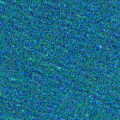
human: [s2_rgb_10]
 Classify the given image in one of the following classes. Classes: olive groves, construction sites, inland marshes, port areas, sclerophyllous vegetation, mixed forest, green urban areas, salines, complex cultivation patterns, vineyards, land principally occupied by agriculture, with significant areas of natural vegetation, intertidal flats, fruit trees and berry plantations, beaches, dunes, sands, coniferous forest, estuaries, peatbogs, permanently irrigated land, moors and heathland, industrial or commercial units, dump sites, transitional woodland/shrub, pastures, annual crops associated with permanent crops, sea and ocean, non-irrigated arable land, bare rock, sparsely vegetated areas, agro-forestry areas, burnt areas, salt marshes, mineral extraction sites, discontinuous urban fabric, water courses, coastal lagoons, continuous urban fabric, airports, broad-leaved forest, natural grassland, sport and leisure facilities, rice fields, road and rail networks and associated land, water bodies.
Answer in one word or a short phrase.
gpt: sea and ocean